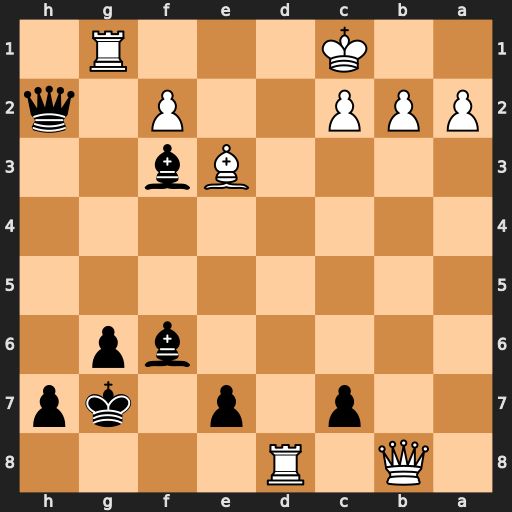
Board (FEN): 1Q1R4/2p1p1kp/5bp1/8/8/4Bb2/PPP2P1q/2K3R1
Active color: b
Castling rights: -
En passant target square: -
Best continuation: Qxg1+ Kd2 Qd1#